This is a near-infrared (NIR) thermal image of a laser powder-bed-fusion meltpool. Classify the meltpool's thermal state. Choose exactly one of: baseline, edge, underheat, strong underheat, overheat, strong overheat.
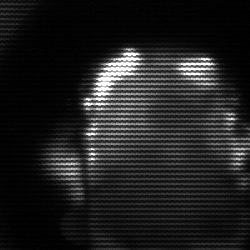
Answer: baseline